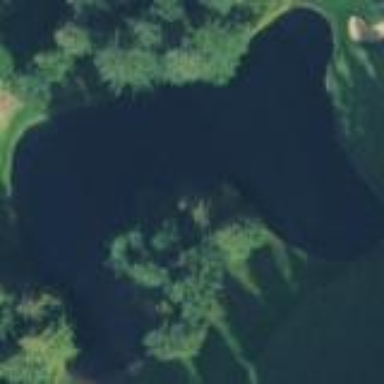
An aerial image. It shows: Water hazard on golf course.